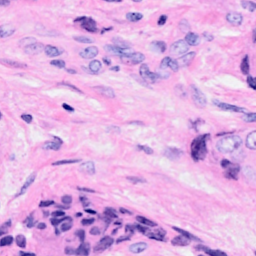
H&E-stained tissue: Breast